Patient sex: M
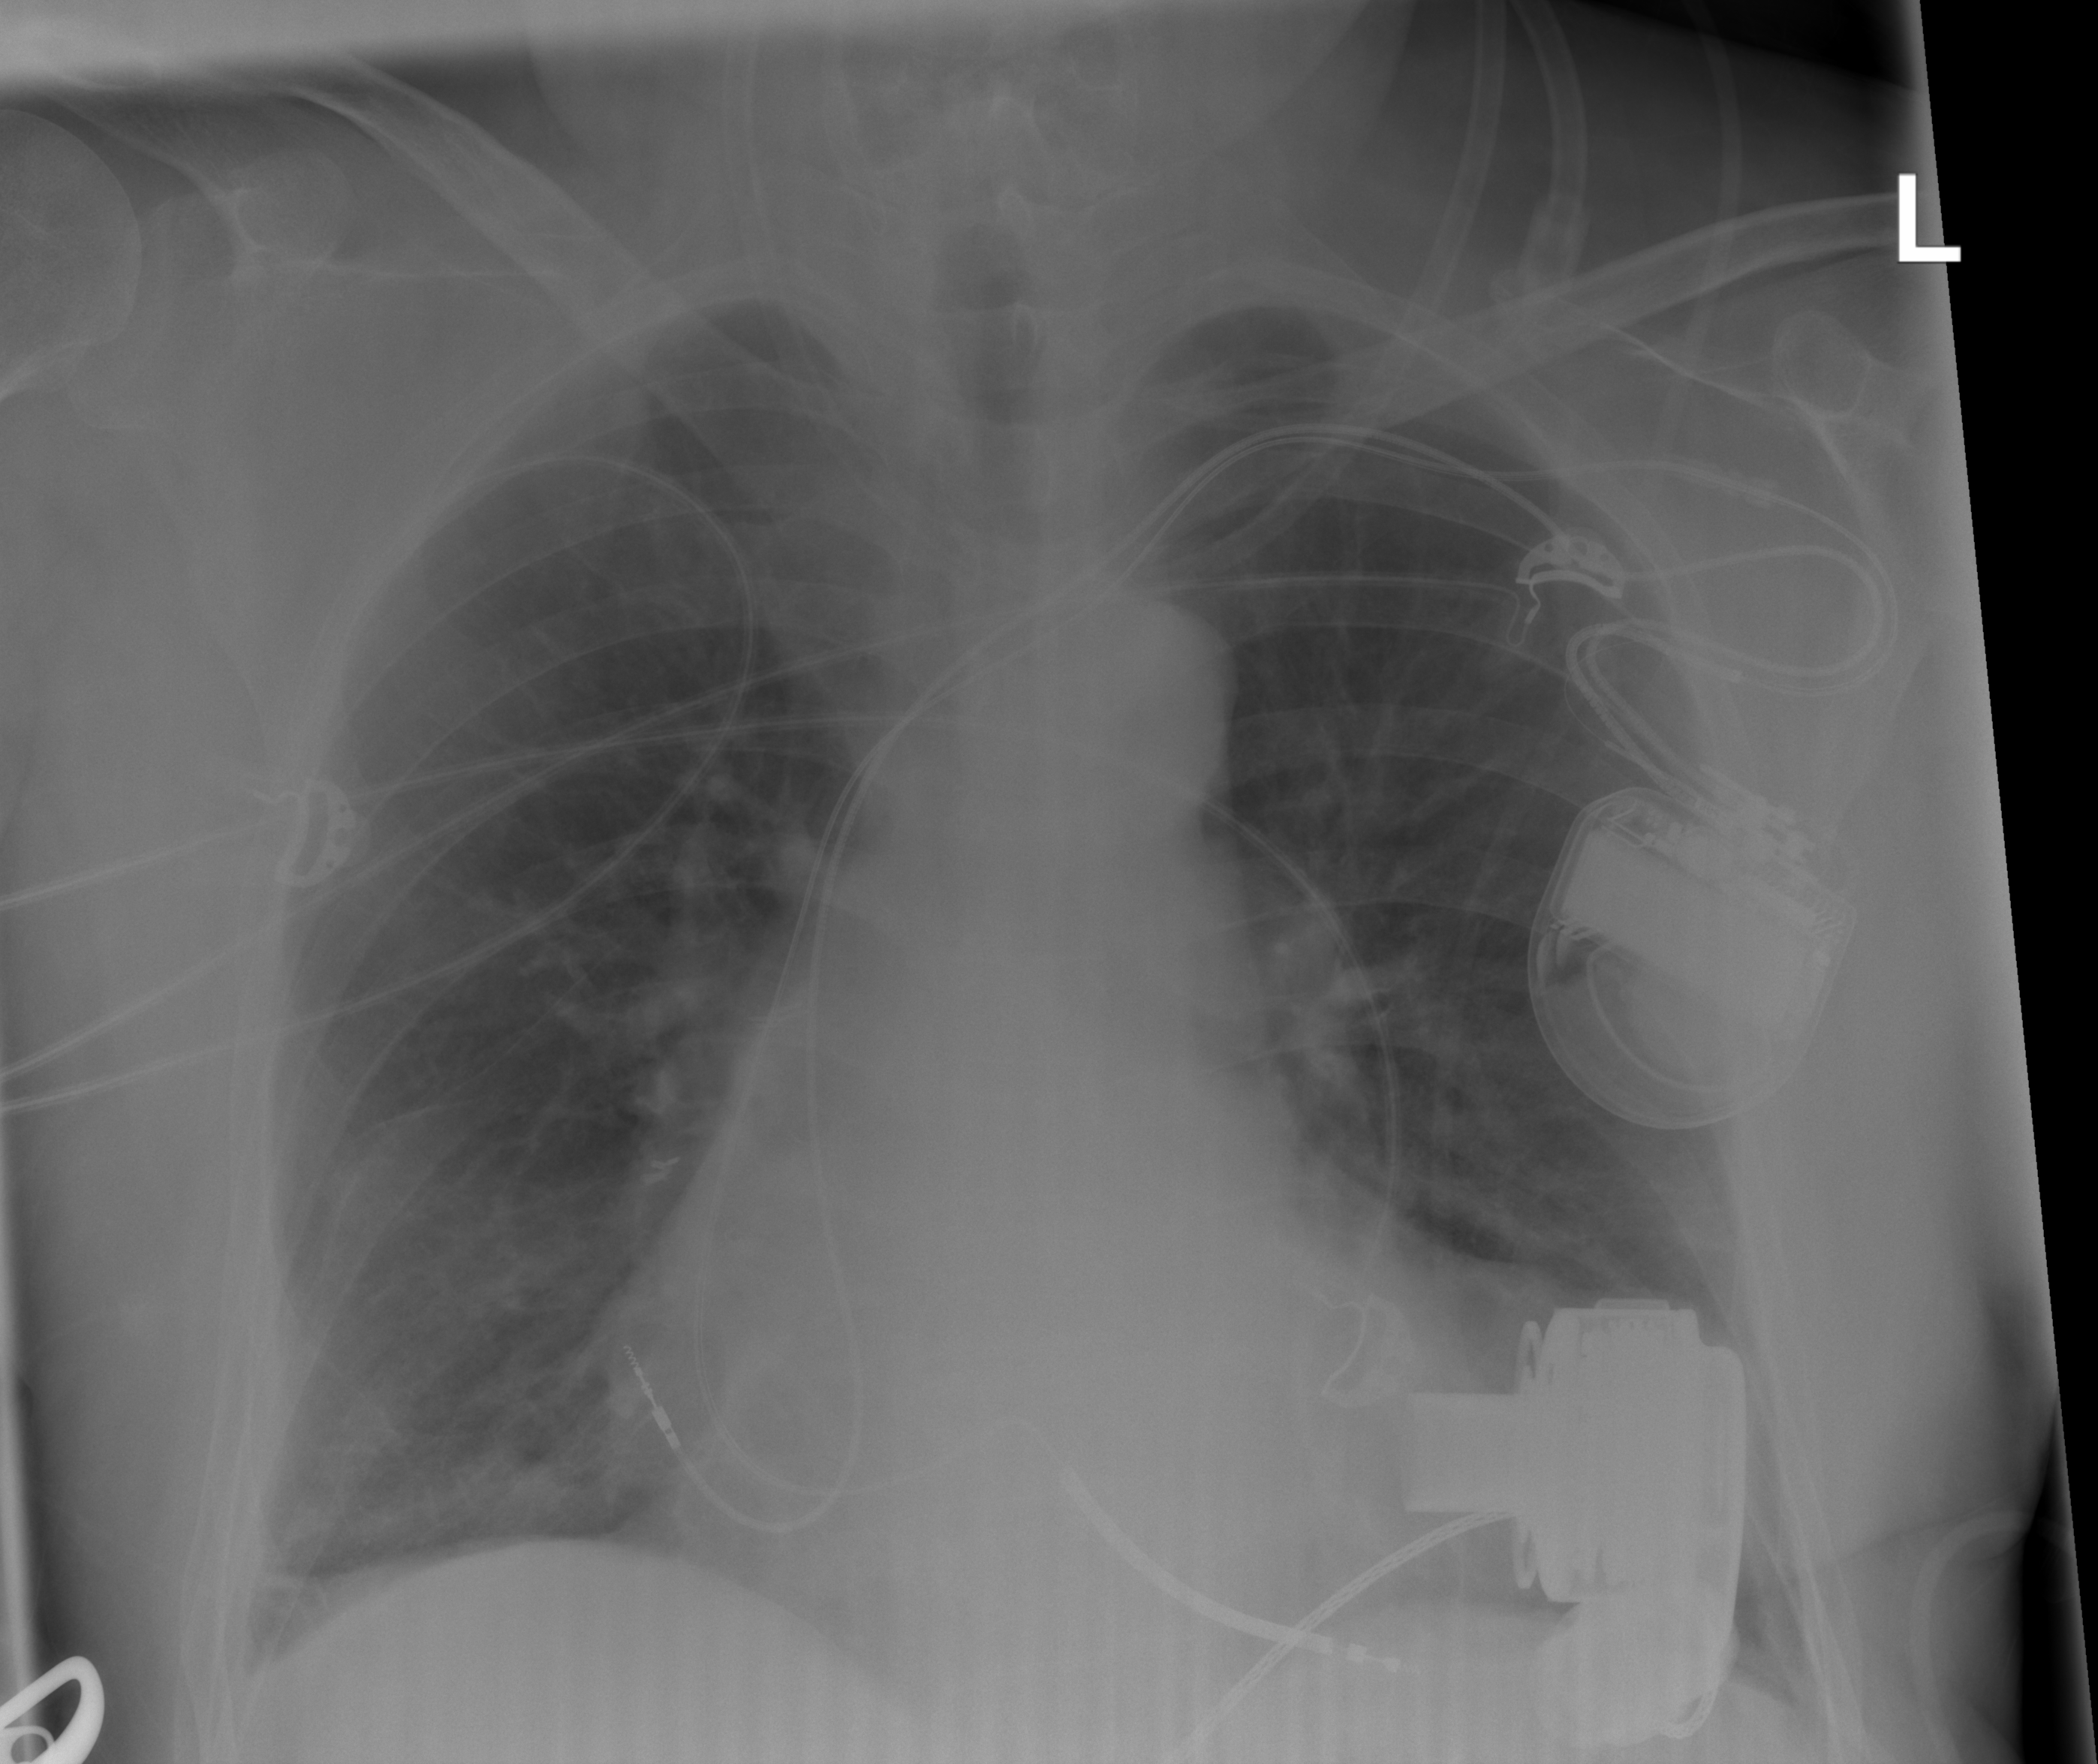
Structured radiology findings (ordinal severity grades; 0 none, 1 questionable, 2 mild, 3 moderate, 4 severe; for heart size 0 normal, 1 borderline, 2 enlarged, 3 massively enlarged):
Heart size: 2
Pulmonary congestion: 0
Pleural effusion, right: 0
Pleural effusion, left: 0
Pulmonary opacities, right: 0
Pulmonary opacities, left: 0
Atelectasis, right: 2
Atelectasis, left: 0